Field crop: maize
Growth stage: 2
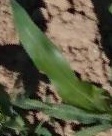
Species: maize